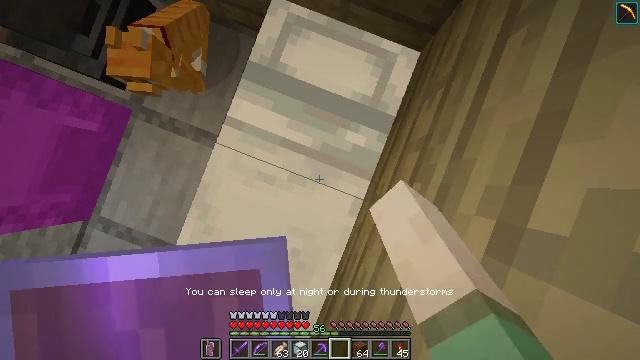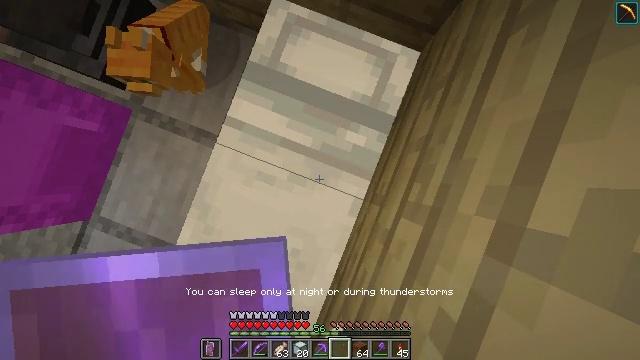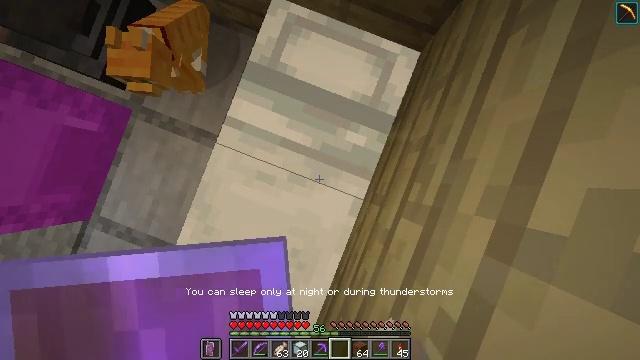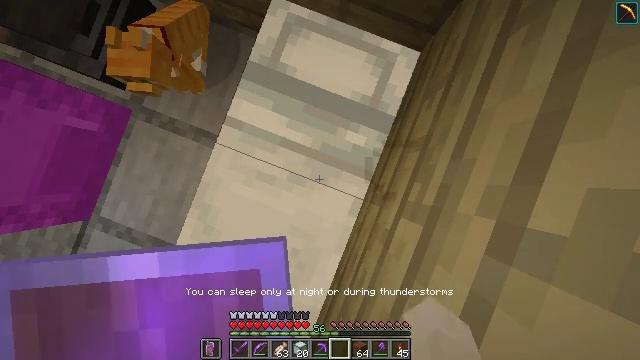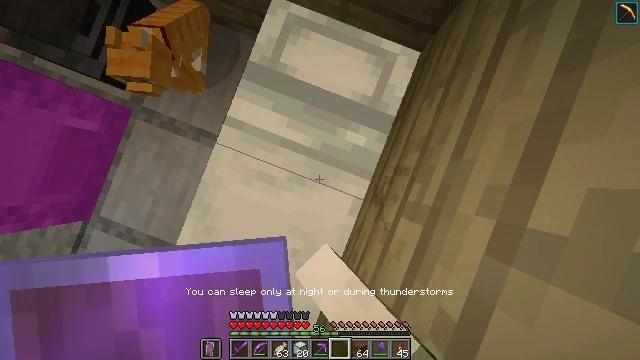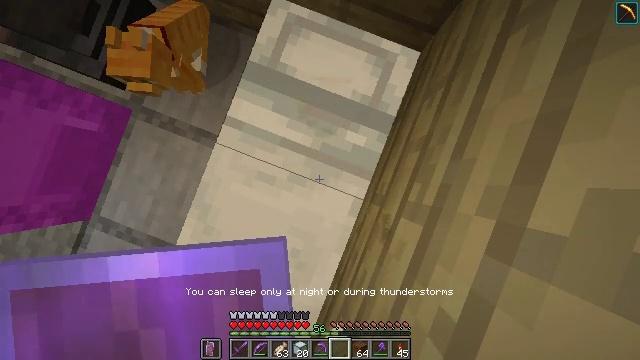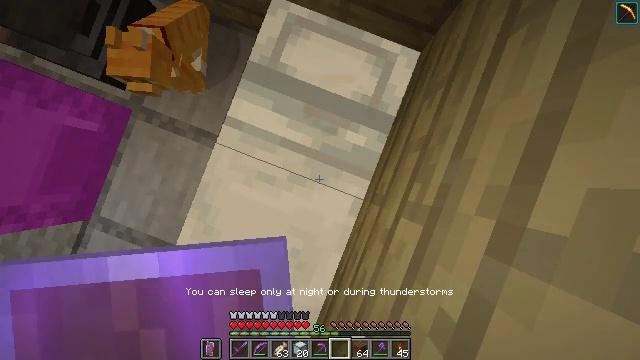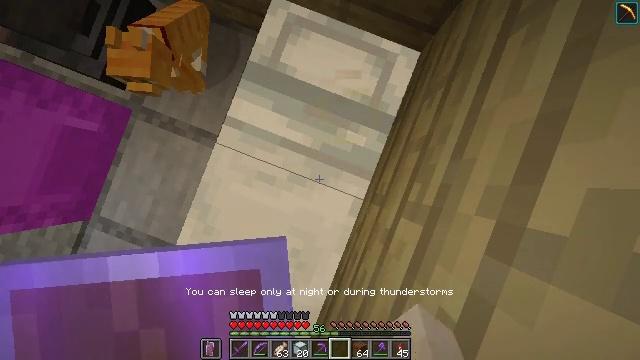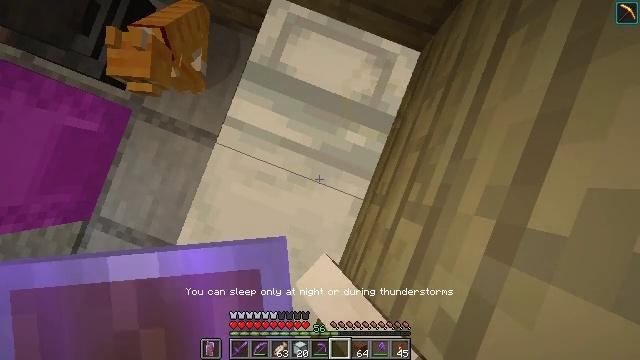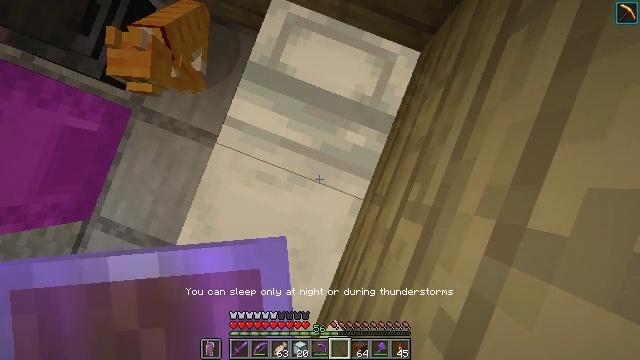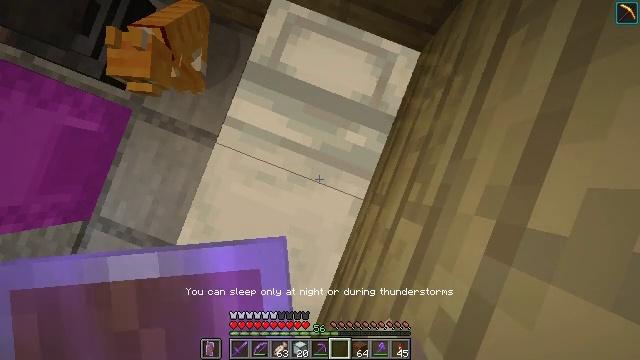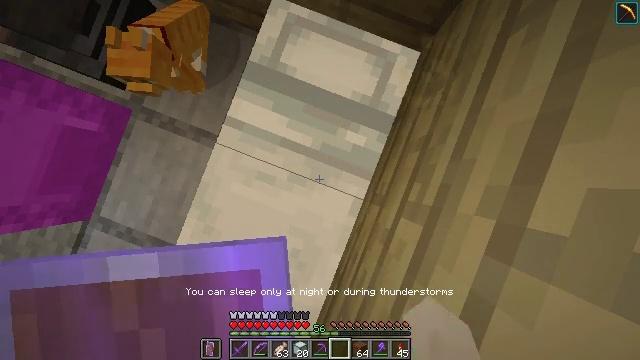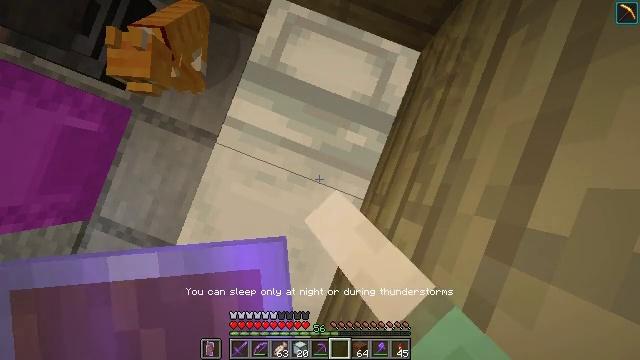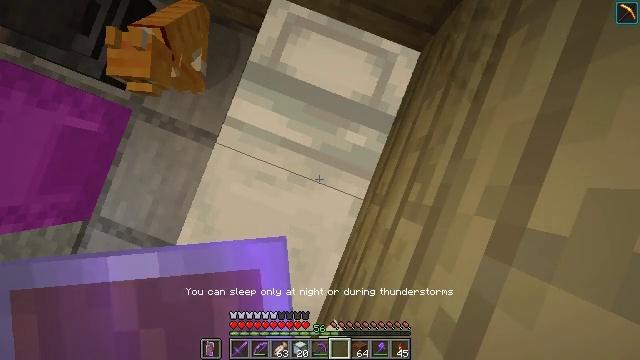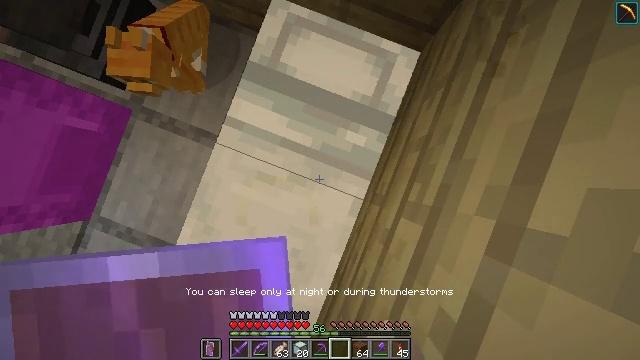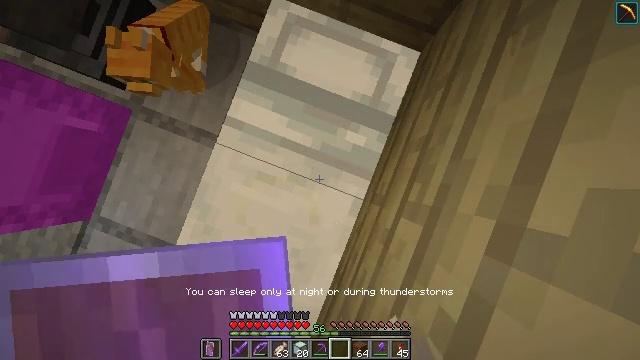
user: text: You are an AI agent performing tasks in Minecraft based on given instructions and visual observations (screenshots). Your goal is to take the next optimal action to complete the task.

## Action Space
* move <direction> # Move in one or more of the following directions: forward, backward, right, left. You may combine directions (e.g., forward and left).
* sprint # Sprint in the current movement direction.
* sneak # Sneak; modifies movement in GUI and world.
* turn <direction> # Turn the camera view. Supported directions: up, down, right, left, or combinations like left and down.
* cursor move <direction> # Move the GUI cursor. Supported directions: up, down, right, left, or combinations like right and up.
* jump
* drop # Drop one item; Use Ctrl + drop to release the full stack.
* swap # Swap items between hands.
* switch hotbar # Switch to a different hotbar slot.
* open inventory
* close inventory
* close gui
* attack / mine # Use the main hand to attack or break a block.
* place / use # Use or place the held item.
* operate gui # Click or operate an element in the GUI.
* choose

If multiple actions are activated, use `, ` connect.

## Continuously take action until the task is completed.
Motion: motion action
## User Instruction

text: Create a brown carpet using brown wool at the crafting table.
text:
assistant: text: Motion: use / place
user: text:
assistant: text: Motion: use / place
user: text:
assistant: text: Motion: use / place
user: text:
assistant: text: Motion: use / place
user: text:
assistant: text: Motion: use / place
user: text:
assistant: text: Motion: use / place
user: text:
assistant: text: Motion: use / place
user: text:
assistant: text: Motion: use / place
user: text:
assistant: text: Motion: use / place
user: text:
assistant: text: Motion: use / place
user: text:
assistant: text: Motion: use / place
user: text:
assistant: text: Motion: use / place
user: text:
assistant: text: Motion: use / place
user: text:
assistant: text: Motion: use / place
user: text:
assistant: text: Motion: use / place
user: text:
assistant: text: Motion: use / place
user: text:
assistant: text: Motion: use / place
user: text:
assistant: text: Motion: use / place
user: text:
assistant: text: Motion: use / place
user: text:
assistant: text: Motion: use / place
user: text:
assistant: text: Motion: use / place
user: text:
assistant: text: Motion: use / place
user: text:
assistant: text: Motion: use / place
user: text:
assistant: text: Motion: use / place
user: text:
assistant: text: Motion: use / place
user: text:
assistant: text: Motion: use / place
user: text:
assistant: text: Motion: use / place
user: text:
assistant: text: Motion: use / place
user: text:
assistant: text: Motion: use / place
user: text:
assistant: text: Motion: use / place